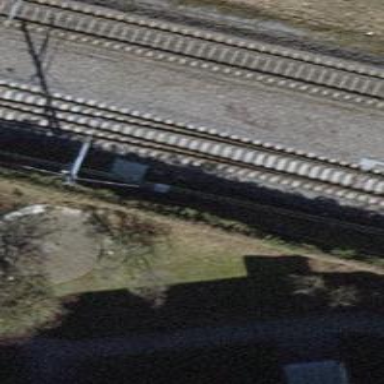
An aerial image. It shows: Railway switch.